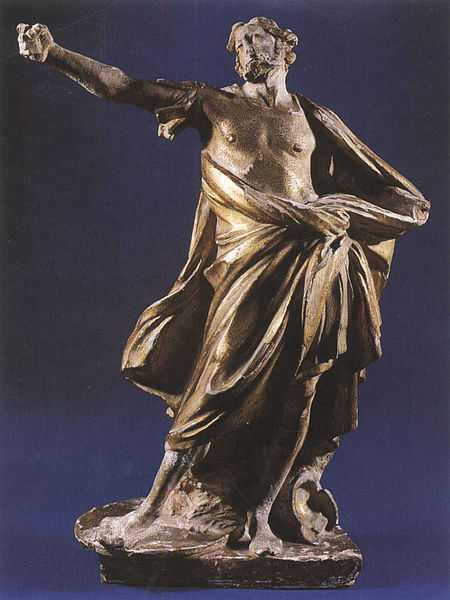
Titel: Hl. Longinus
Künstler: Giovanni Lorenzo Bernini
Standort: Rom, S. Pietro (EU - I - Latium)
Schlagwörter: gott, mann, nackt, umhang, brust, kleid, tuch, rock, bart, arm, falten, sockel, gewand, gold, stehend, skulptur, statue, vase, beine, füße, oberkörper, fuss, faust, geballt, sieg, rom, zeus, macht, guss, gestreckt, sieger, skultur, römisches reich, antike, bronze